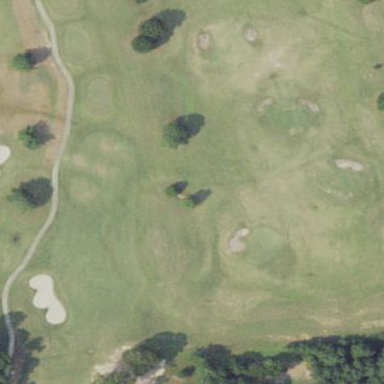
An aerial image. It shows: Rough grass area on golf course.